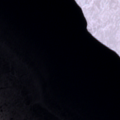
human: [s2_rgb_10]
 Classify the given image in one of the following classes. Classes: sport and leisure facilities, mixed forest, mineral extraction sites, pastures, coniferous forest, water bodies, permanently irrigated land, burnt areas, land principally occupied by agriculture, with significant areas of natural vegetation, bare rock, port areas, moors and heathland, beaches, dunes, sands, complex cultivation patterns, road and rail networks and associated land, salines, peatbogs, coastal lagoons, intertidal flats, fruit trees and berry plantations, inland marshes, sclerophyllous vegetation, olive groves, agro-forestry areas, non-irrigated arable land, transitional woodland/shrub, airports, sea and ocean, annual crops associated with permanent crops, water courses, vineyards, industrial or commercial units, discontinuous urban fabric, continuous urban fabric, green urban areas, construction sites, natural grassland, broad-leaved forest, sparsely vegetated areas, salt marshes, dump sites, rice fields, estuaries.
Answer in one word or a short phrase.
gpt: sea and ocean